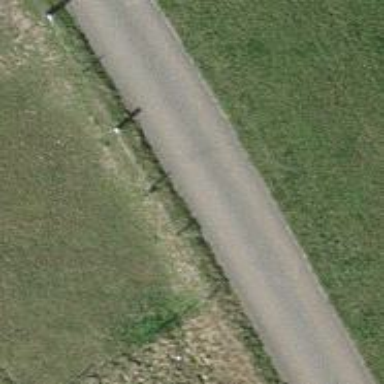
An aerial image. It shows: Residential road.